Interaction volume radius: 10 \u00c5
Interaction volume height: 30 \u00c5
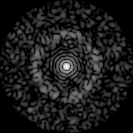
Disorder parameter: 0.8431